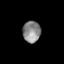
Tissue: skin
Cell type: Others
Senescence score: 0.6907
Nuclear area (px): 375
Mean DAPI intensity: 136.32